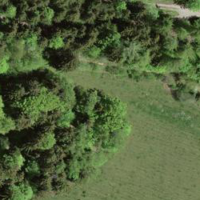
EUNIS habitat code: 44
Species observed at this site:
Primula veris
Campanula glomerata